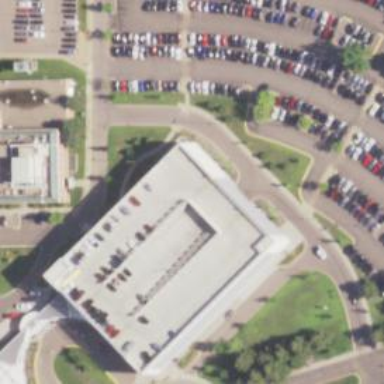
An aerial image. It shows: Multi-storey parking building with paved surface.